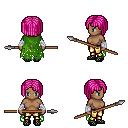
a pixel art fantasy rpg character, female body template, human, dark skin, green tattered cape, gold greaves, pink pageboy hairstyle, white cloth bandages, ghillies, spear, four views (front, back, left, right), 2x2 character sprite sheet, small pixel art, hard edges, no anti-aliasing